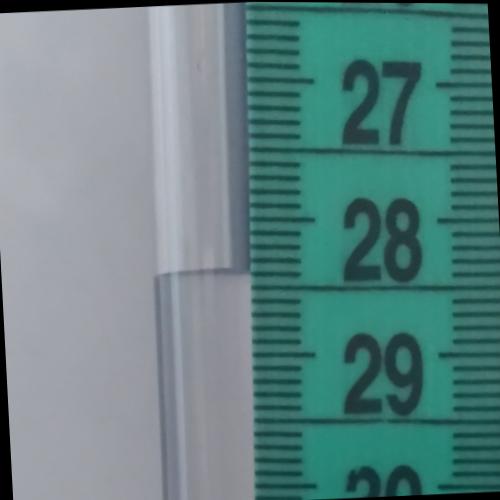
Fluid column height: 28.4 cm